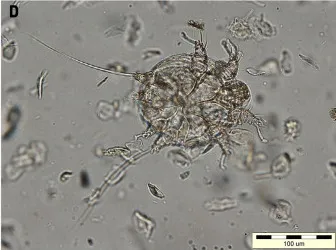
Notoedres cati (x100) identified through skin scraping.
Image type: pathology (immunostaining)